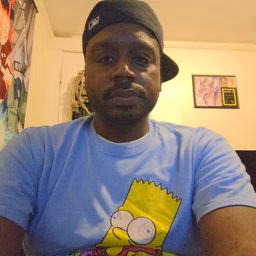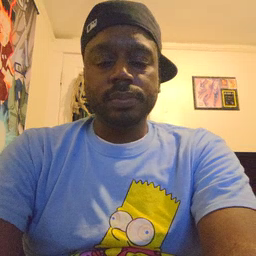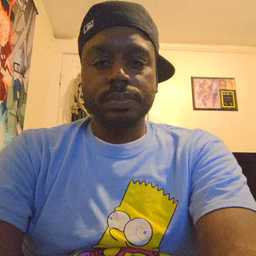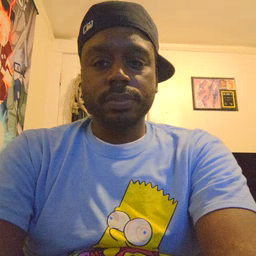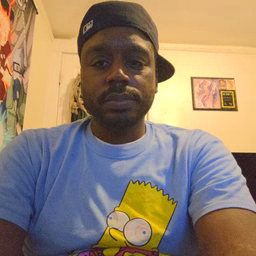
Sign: radio